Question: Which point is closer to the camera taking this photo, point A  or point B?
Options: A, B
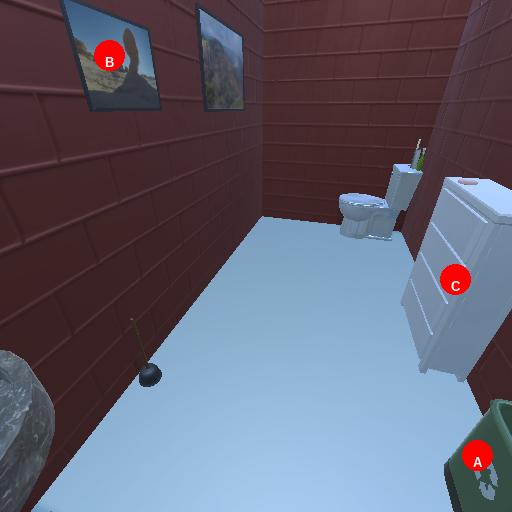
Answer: A